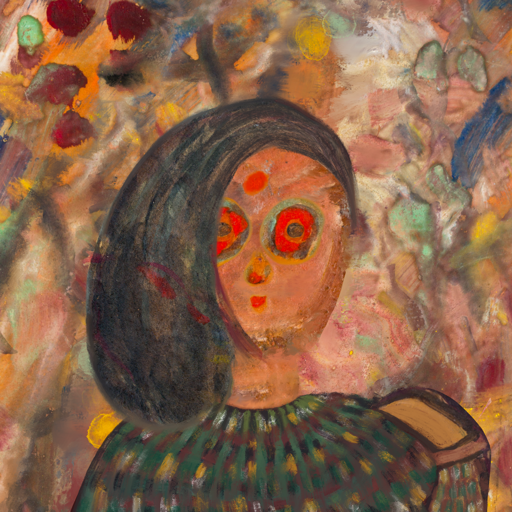
Background: Mother_And_Son_Mother, Head And Neck Front: Boggyland, Face Front: Sisters, Bust: After_Raid, Hair Front: Gypsy_Mother, Head Accessory: Blank, Second Necklace: Blank, Necklace: Blank, Baby: Blank